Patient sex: M
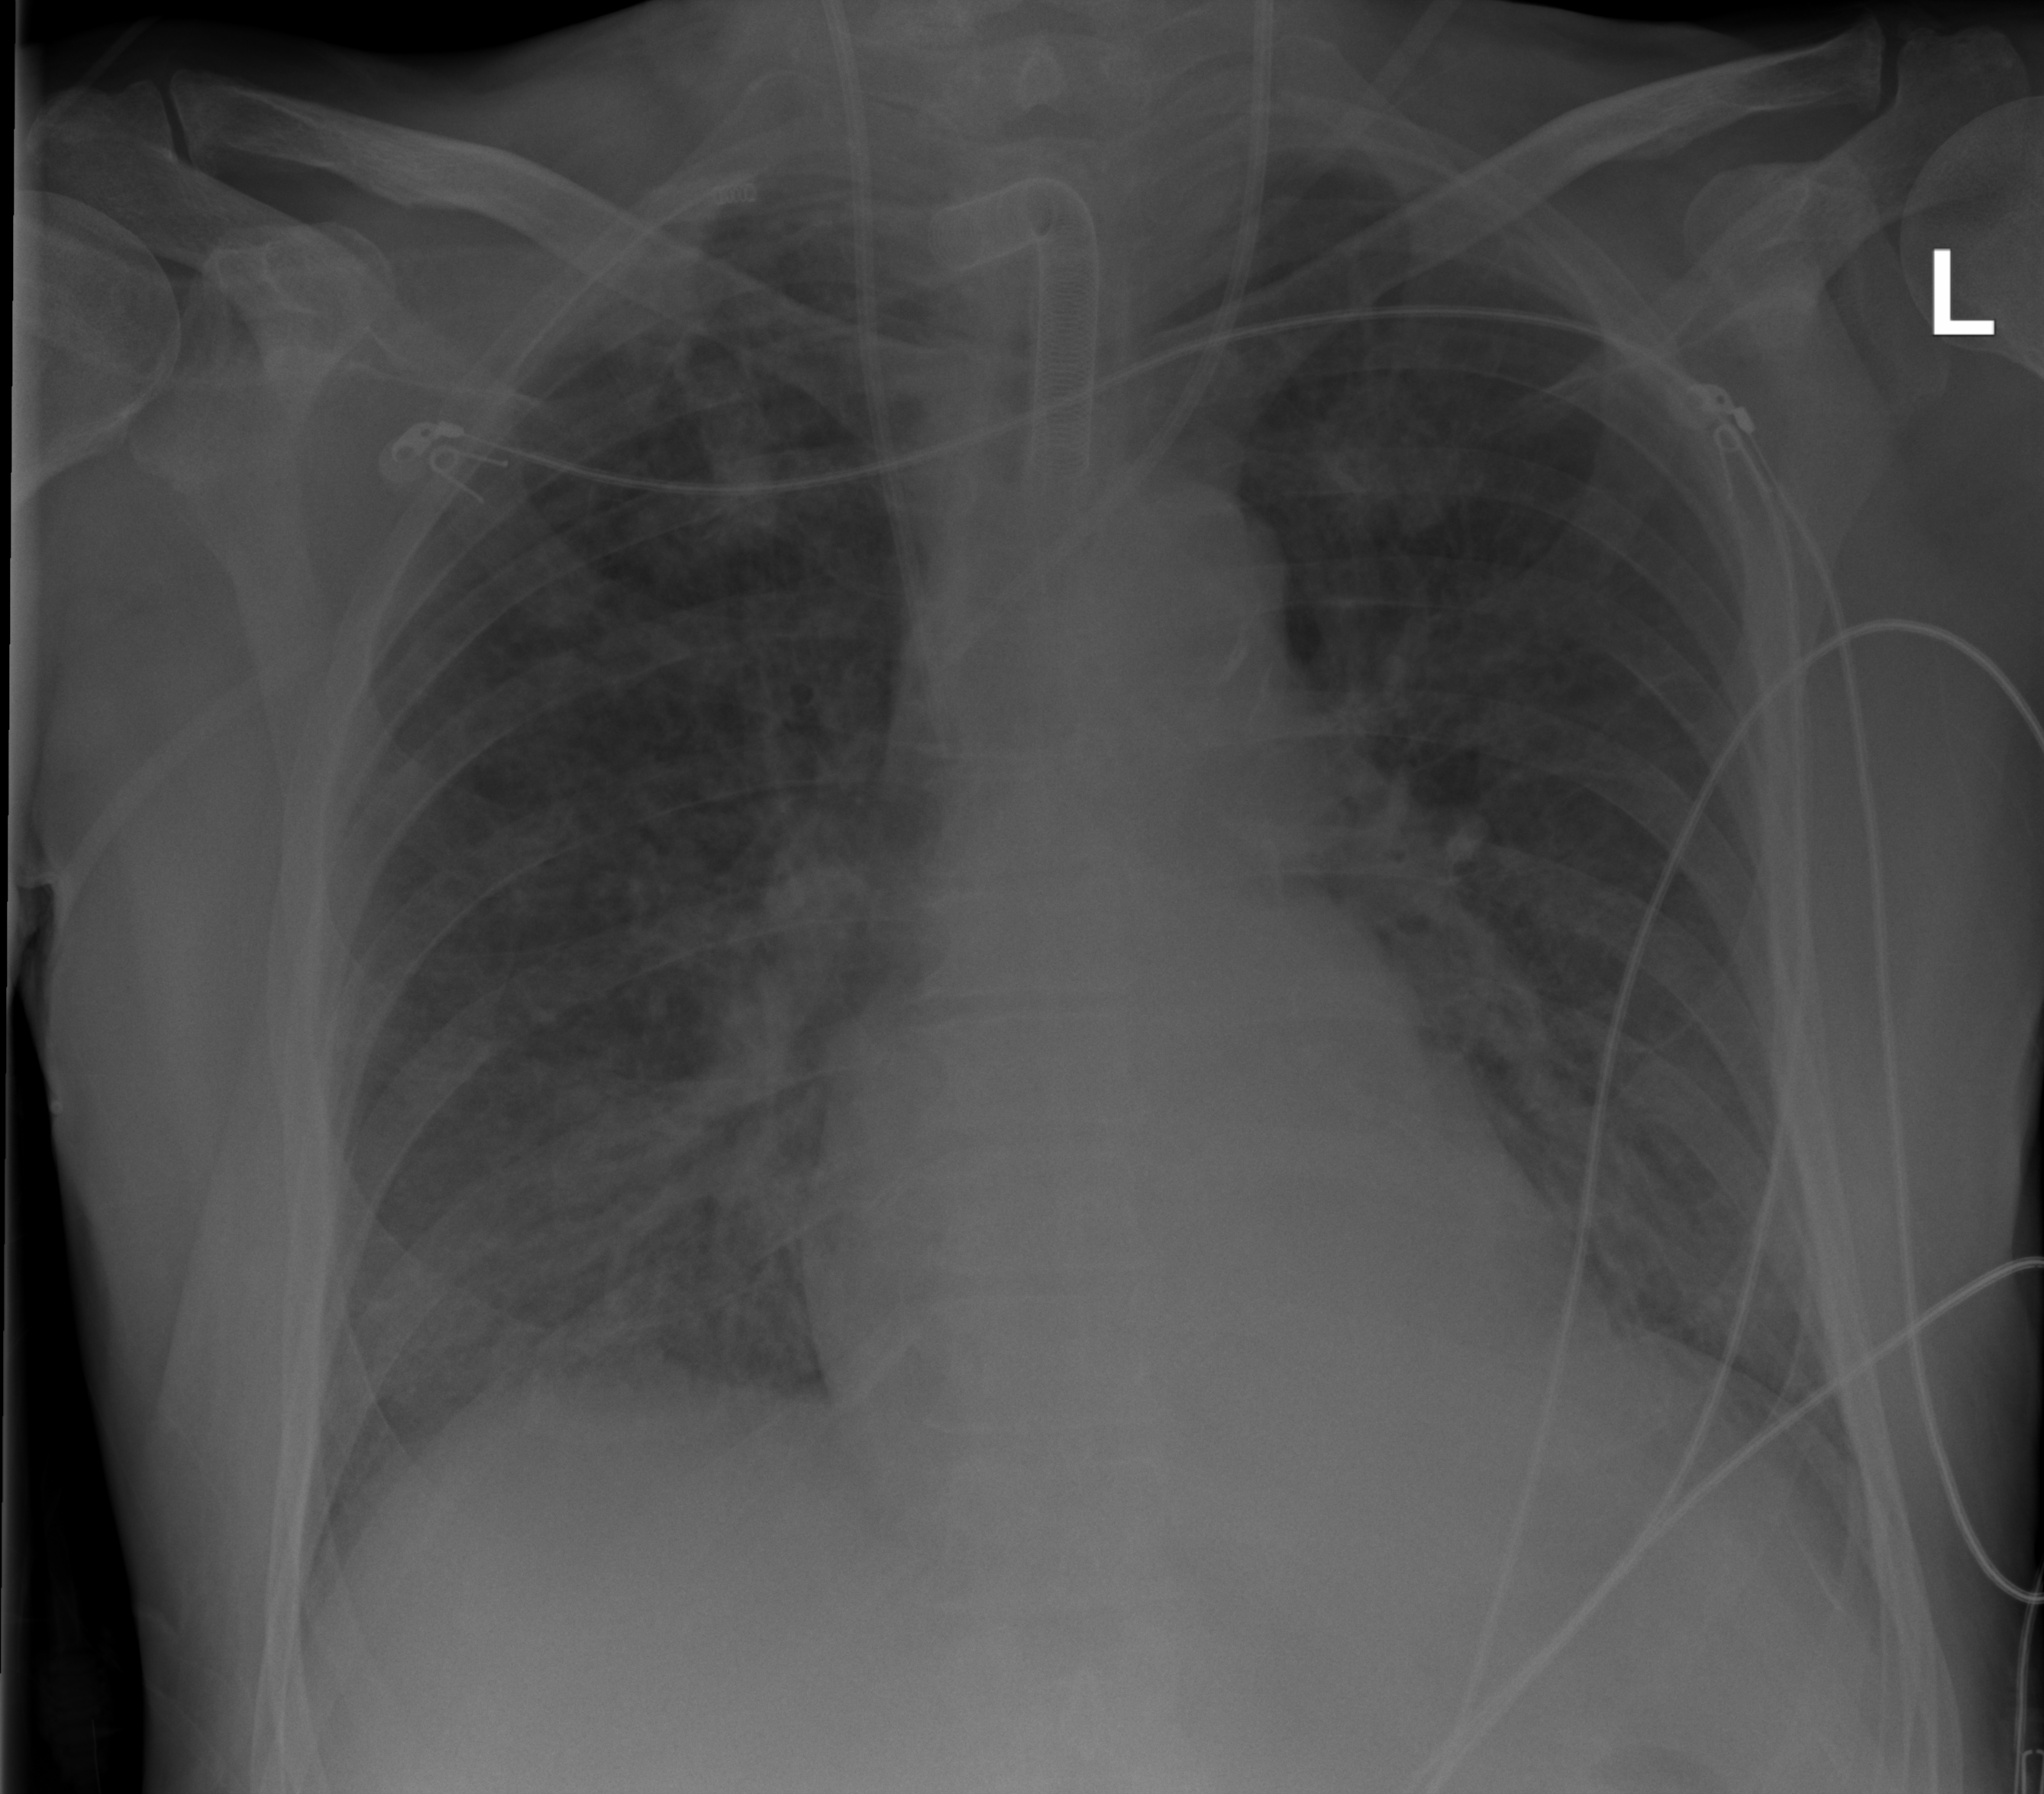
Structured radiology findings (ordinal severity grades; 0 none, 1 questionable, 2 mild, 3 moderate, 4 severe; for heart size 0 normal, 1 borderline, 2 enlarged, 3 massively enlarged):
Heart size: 0
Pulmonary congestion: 0
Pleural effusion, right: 0
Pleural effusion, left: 0
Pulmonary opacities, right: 2
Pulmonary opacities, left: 0
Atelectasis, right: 2
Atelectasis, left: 0